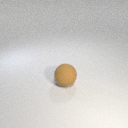
large brown rubber sphere